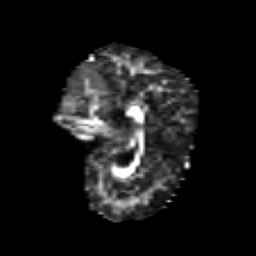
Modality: FA
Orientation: sagittal
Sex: female
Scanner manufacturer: siemens
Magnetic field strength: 3 T
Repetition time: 5 s
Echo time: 0.0694 s